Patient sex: F
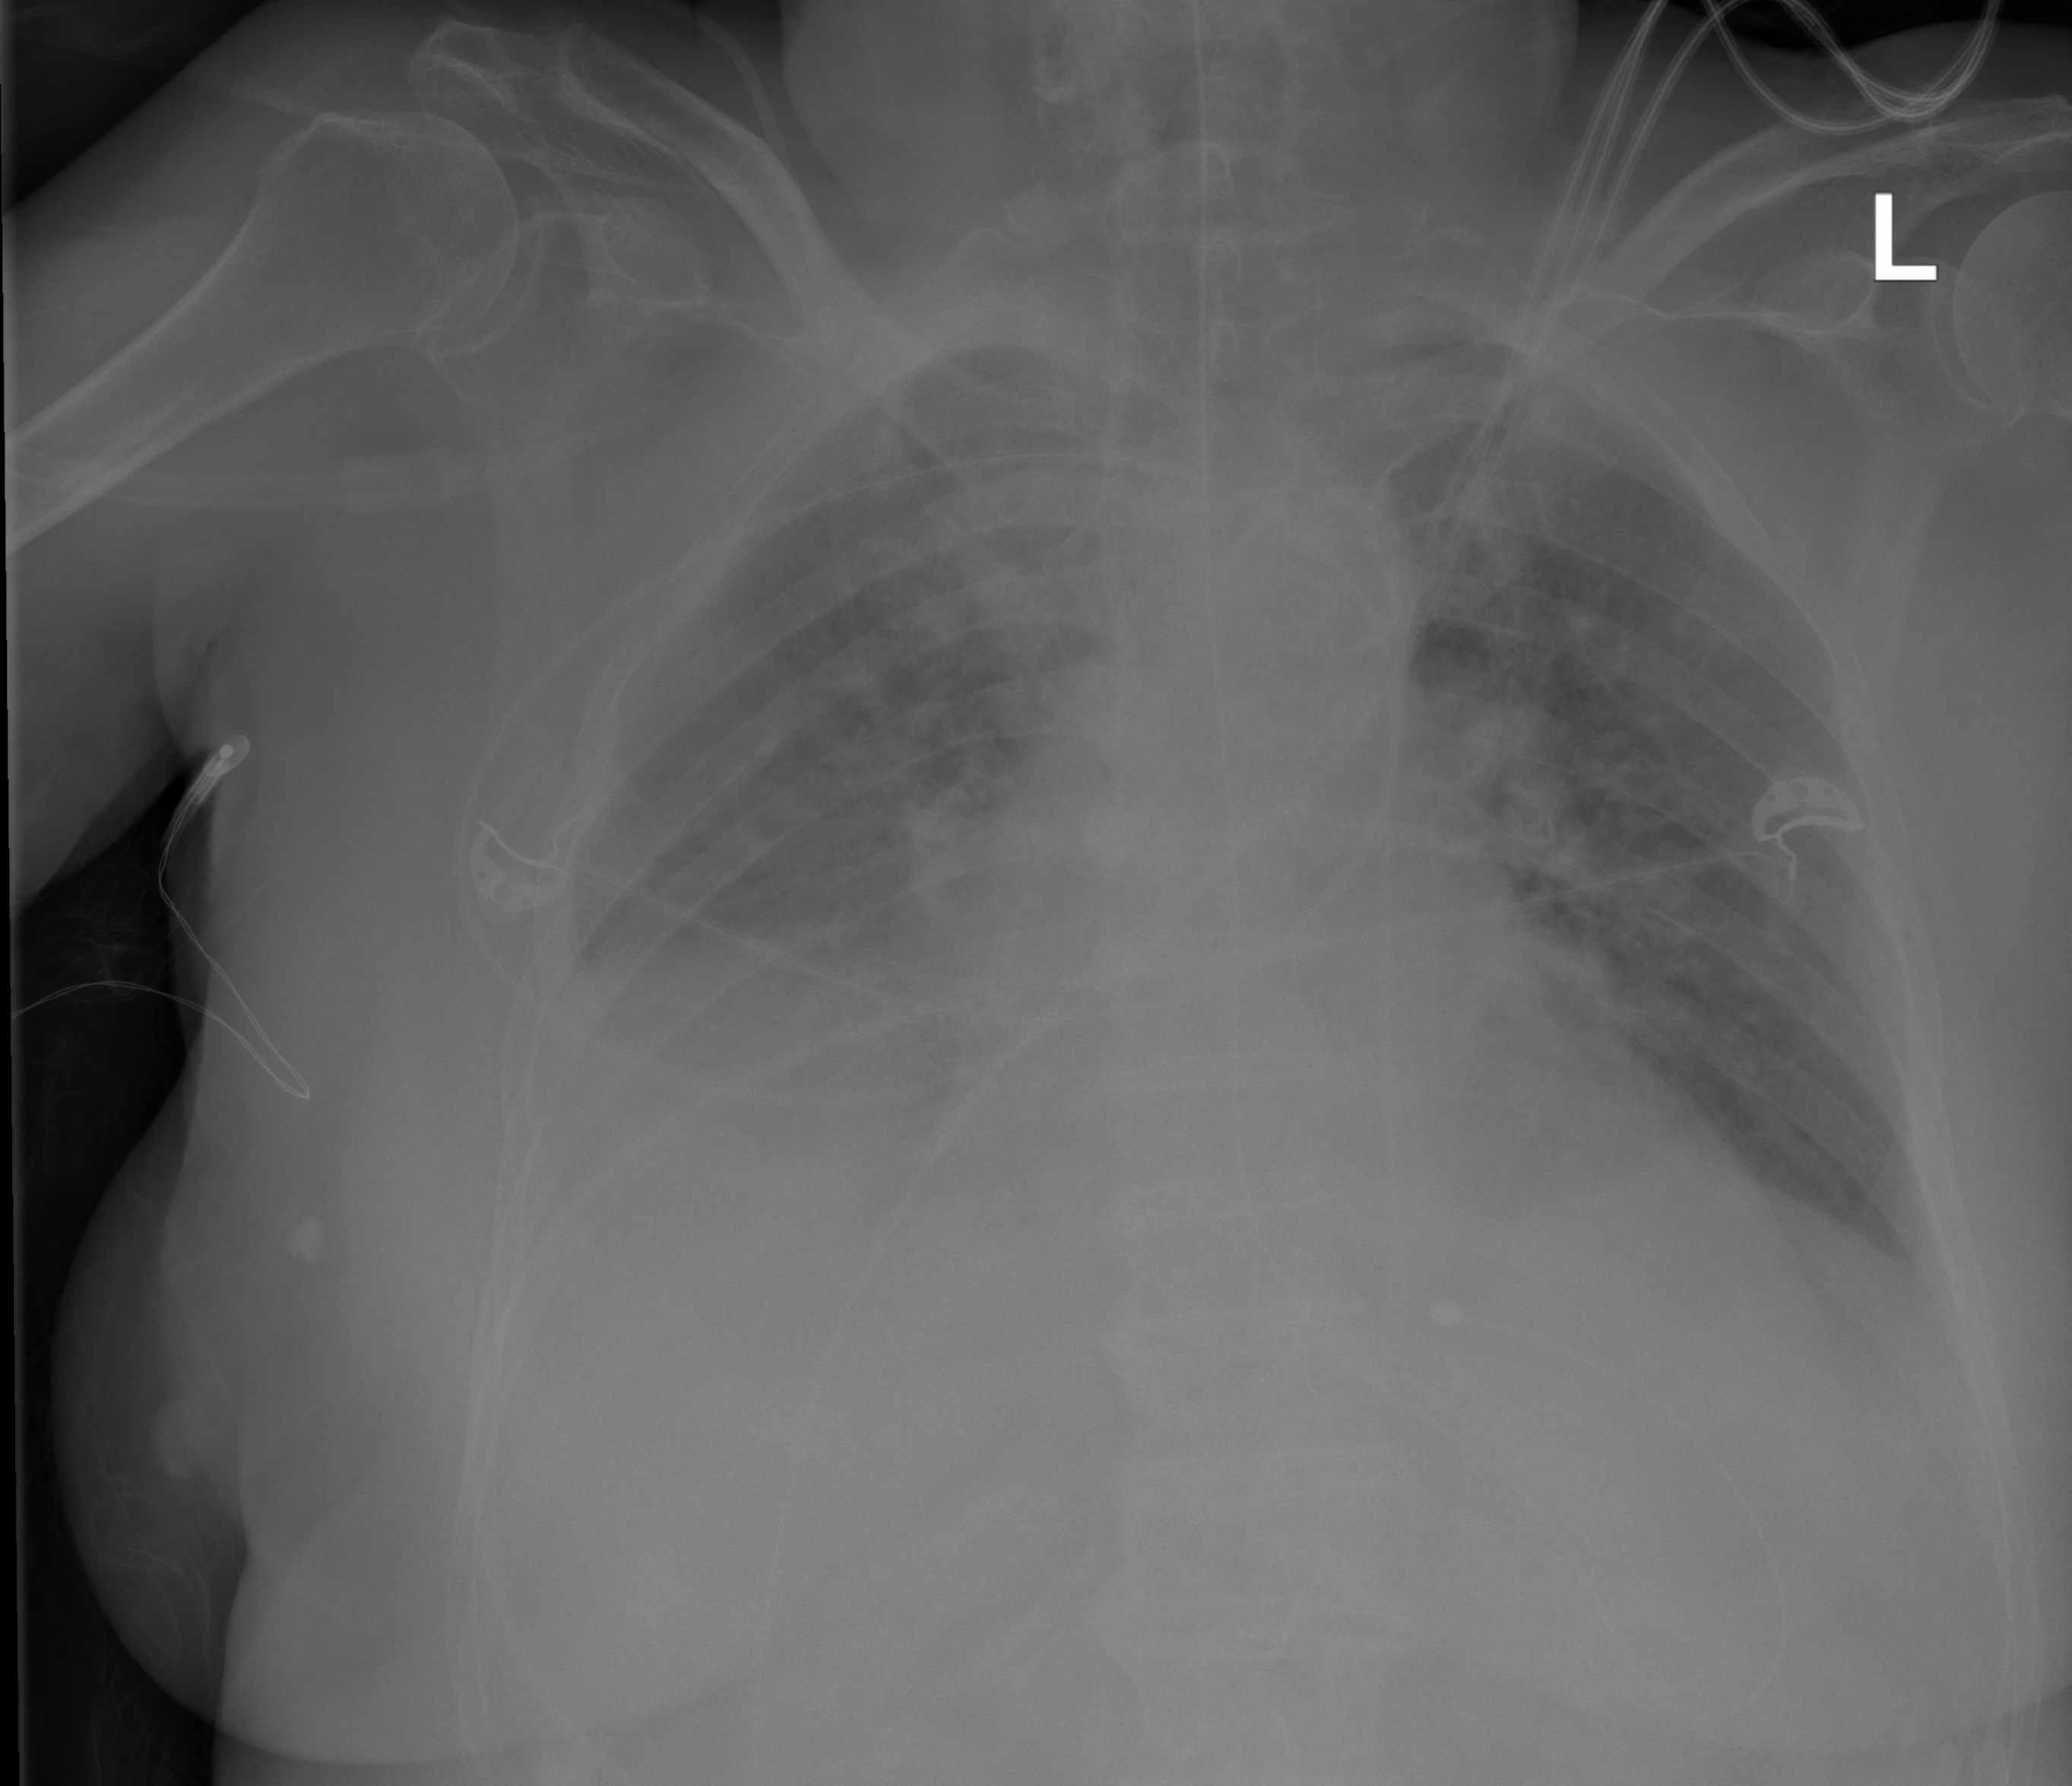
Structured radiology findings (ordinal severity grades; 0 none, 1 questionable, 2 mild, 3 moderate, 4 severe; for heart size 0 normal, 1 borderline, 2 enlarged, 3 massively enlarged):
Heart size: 0
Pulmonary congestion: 2
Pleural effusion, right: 3
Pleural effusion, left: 1
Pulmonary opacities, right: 0
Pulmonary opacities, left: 0
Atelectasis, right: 3
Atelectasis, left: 0